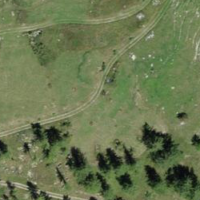
EUNIS habitat code: 23
Species observed at this site:
Campanula barbata